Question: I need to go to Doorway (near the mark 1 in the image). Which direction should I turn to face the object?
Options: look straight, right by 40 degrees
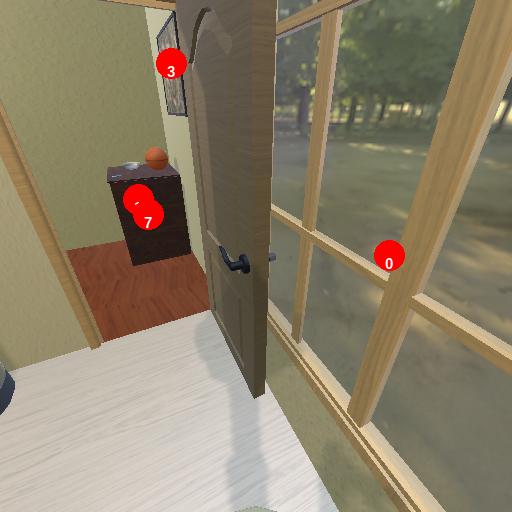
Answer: look straight